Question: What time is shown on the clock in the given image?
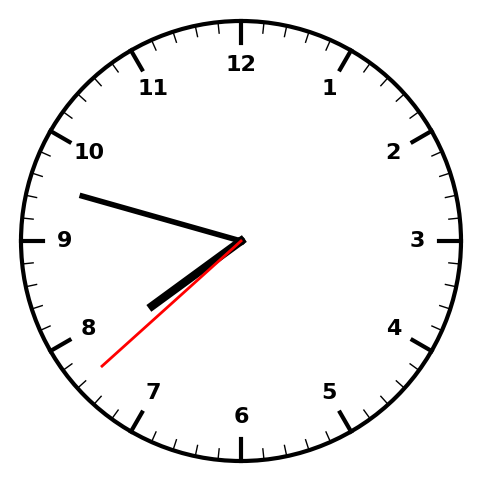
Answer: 07:47:38